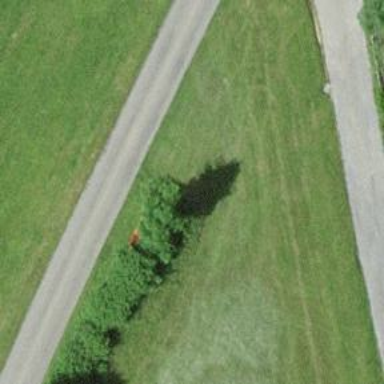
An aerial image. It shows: Red bench.